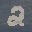
Label: 2